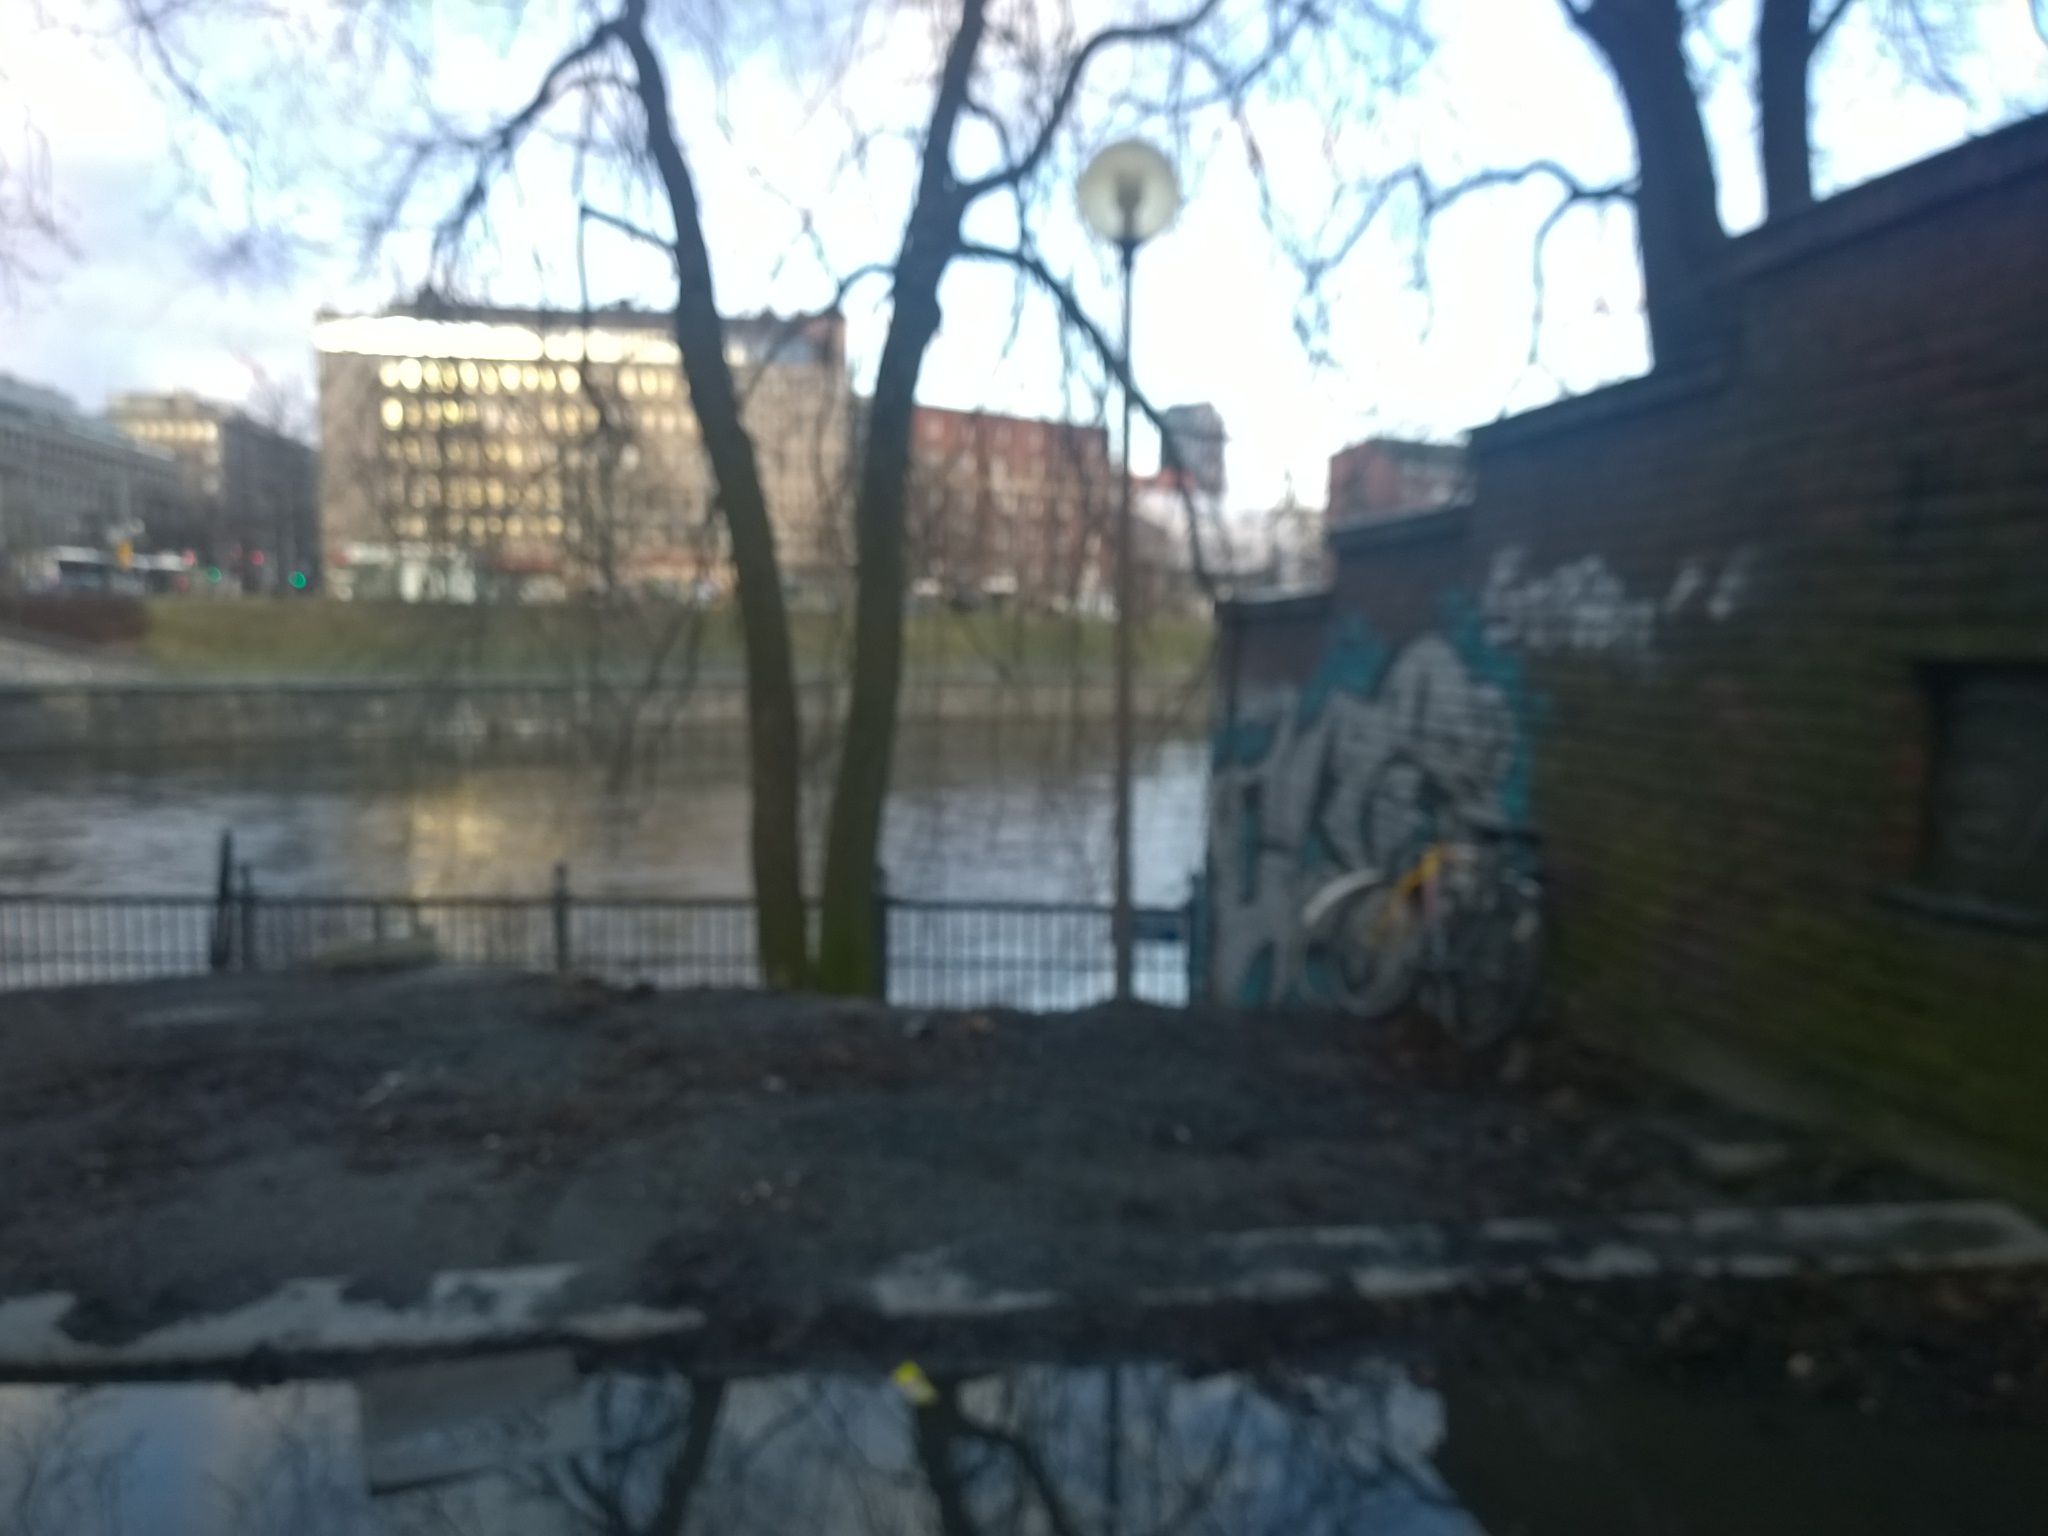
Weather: snowy
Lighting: day
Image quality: slightly poor
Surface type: walking surface
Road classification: steps, footway, corridor
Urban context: urban centre
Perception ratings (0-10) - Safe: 5.17, Lively: 1.89, Beautiful: 6.18, Boring: 3.37, Depressing: 2.03, Wealthy: 5.58